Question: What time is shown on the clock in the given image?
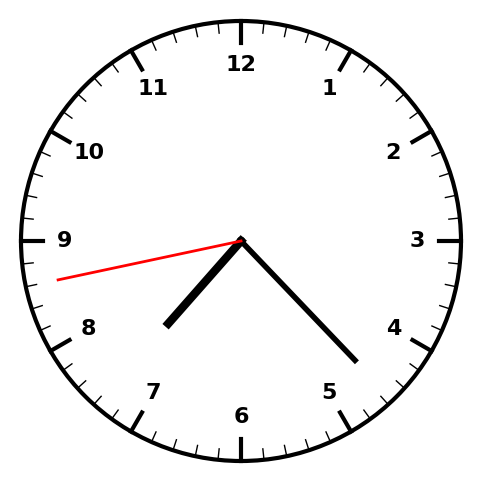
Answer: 07:22:43